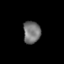
Tissue: prostate
Cell type: Epithelial cells
Senescence score: 0.3464
Nuclear area (px): 376
Mean DAPI intensity: 117.306